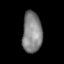
Tissue: lung
Cell type: Epithelial cells
Senescence score: 0.6744
Nuclear area (px): 791
Mean DAPI intensity: 131.733